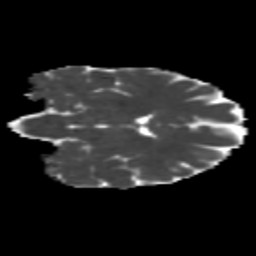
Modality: MD
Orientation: coronal
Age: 39
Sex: female
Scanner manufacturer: siemens
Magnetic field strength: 3 T
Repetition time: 1.8 s
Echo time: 0.07 s